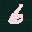
Label: 6